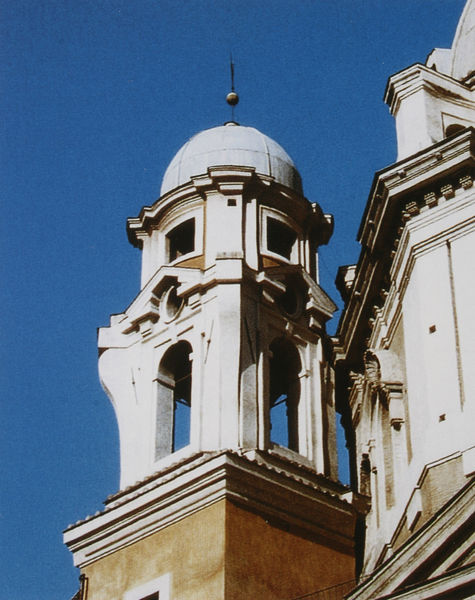
Titel: Campanile
Künstler: Giacomo del Duca
Standort: Rom
Institution: S. Maria di Loreto
Schlagwörter: blau, himmel, weiß, gelb, kirchturm, ocker, braun, fenster, laterne, marmor, dach, gebäude, haus, architektur, barock, spitze, stein, kirche, kirchturmspitze, rund, turm, bogen, giebel, mauer, wolkenlos, pilaster, rundbogen, kuppel, detail, symmetrie, verzierung, foto, fotografie, arkade, burg, bayern, glockenturm, kreuz, türmchen, münchen, rundfenster, kugel, kranz, photo, fragment, sims, gesims, glocke, okuli, schlos, rechteckig, kapelle, viereckig, volute, monopteros, fotographie, glocken, oktogon, römisch, geschoss, klassizistisch, cella, aufbau, kranzgesims, tympanon, okulus, spitzgiebel, zahnschnitt, bogenfenster, wetterhahn, blitzableiter, odeonsplatz, verkröpft, neobarock, turmfenster, pella